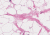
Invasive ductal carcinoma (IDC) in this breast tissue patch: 0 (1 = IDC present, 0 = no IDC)